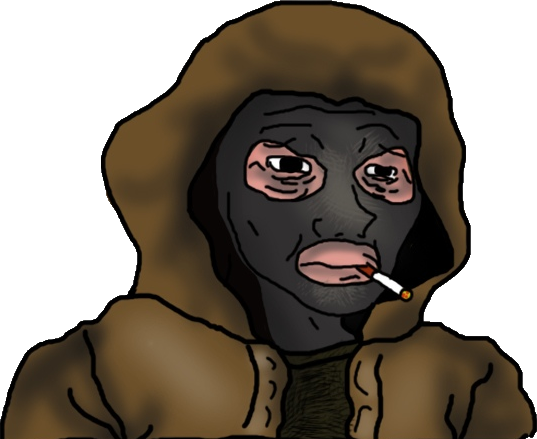
Label: 5_Doomer